Question: I have backend with POST functionality (so JSONP is not working).
Backend sends 'Access-Control-Allow-Origin: *' correctly (jQuery.ajax works successfully).
But I cannot send request using Ext.Ajax.request
'''
Ext.Ajax.request({
url: 'http://myurl',
method: 'POST',
cors: true,
success: function () {
alert('success');
},
failure: function () {
alert('failure');
}
});
'''
In debug console I see OPTIONS method

Where is my mistake?
'''
Ext.getVersion()
'''
> version: "5.0.1.1255"
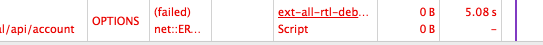
Answer: I think you will have to set 'useDefaultXhrHeader' to 'false' also in your ajax request,like below.
'''
Ext.Ajax.request({
url: 'http://myurl',
method: 'POST',
cors: true,
useDefaultXhrHeader : false,
success: function () {
alert('success');
},
failure: function () {
alert('failure');
}
});
'''